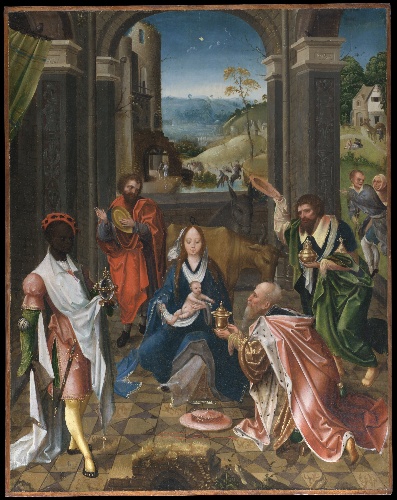
Title: The Adoration of the Magi
Artist: Netherlandish (Antwerp Mannerist) Painter
Artist bio: ca. 1520
Object type: Painting
Classification: Paintings
Medium: Oil on wood
Dimensions: 27 1/8 x 21 1/2 in. (68.9 x 54.6 cm)
Department: European Paintings
Credit line: Bequest of Helen L. Bullard, in memory of Harold C. Bullard, 1921
Accession year: 1921
Repository: Metropolitan Museum of Art, New York, NY
Tags: Adoration of the Magi|Virgin Mary|Jesus|Joseph